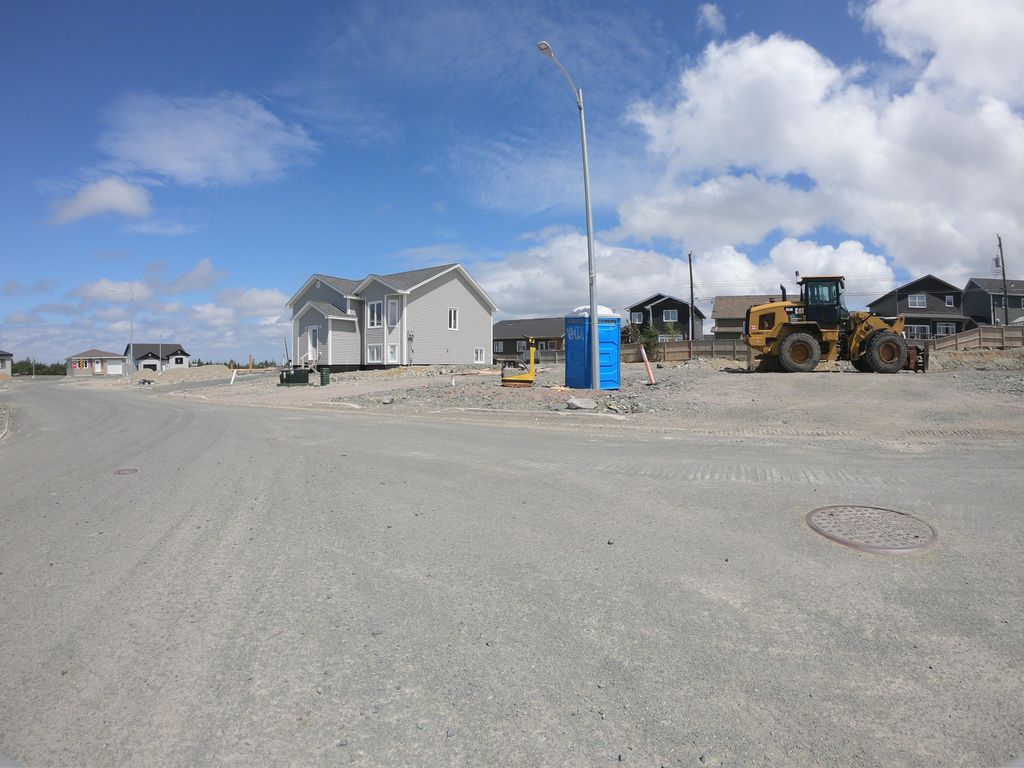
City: st_johns